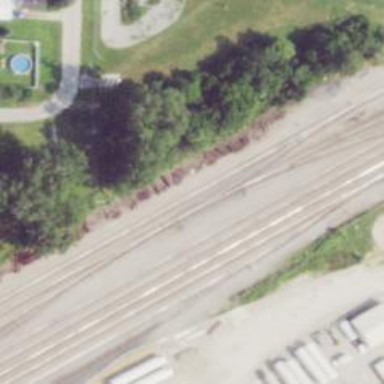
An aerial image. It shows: Railway yard used for servicing trains.